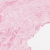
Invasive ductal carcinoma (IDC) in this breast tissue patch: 0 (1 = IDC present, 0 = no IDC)